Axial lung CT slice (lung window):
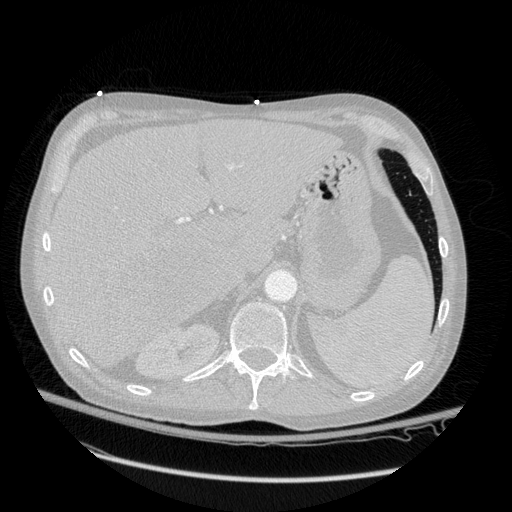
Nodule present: no